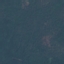
Label: Forest